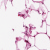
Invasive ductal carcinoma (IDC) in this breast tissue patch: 0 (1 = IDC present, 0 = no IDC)